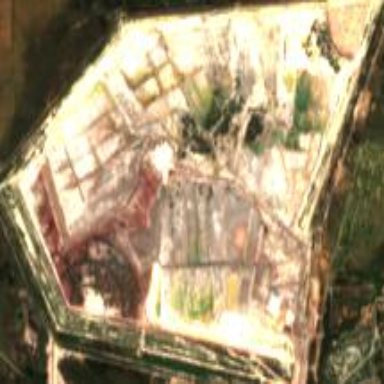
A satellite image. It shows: Landfill area with tailings reservoir.